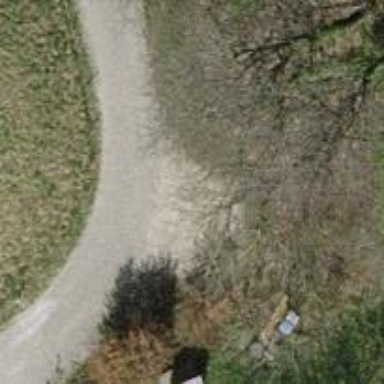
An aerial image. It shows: Unpaved driveway with service road designation.